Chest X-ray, AP view. Patient: 57 years old, sex M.
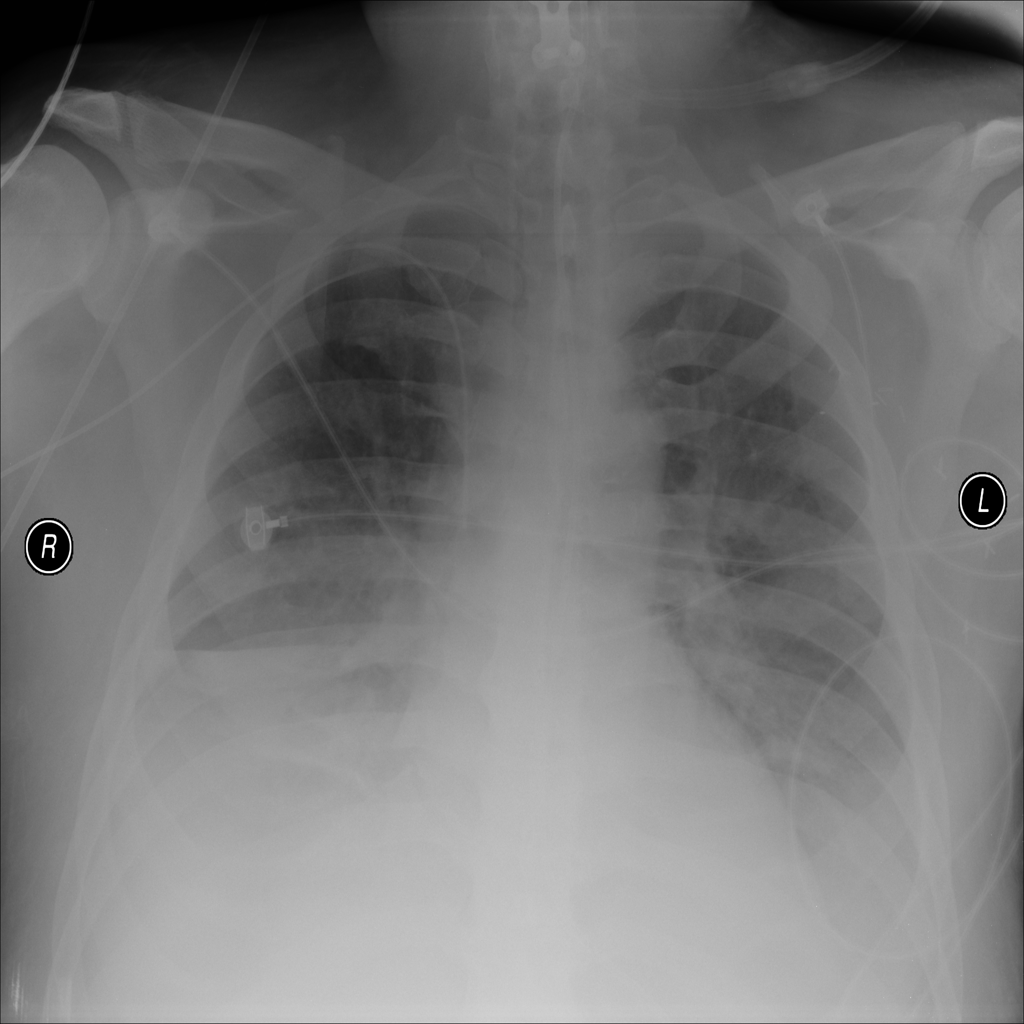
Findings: Effusion